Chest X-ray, PA view. Patient: 48 years old, sex F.
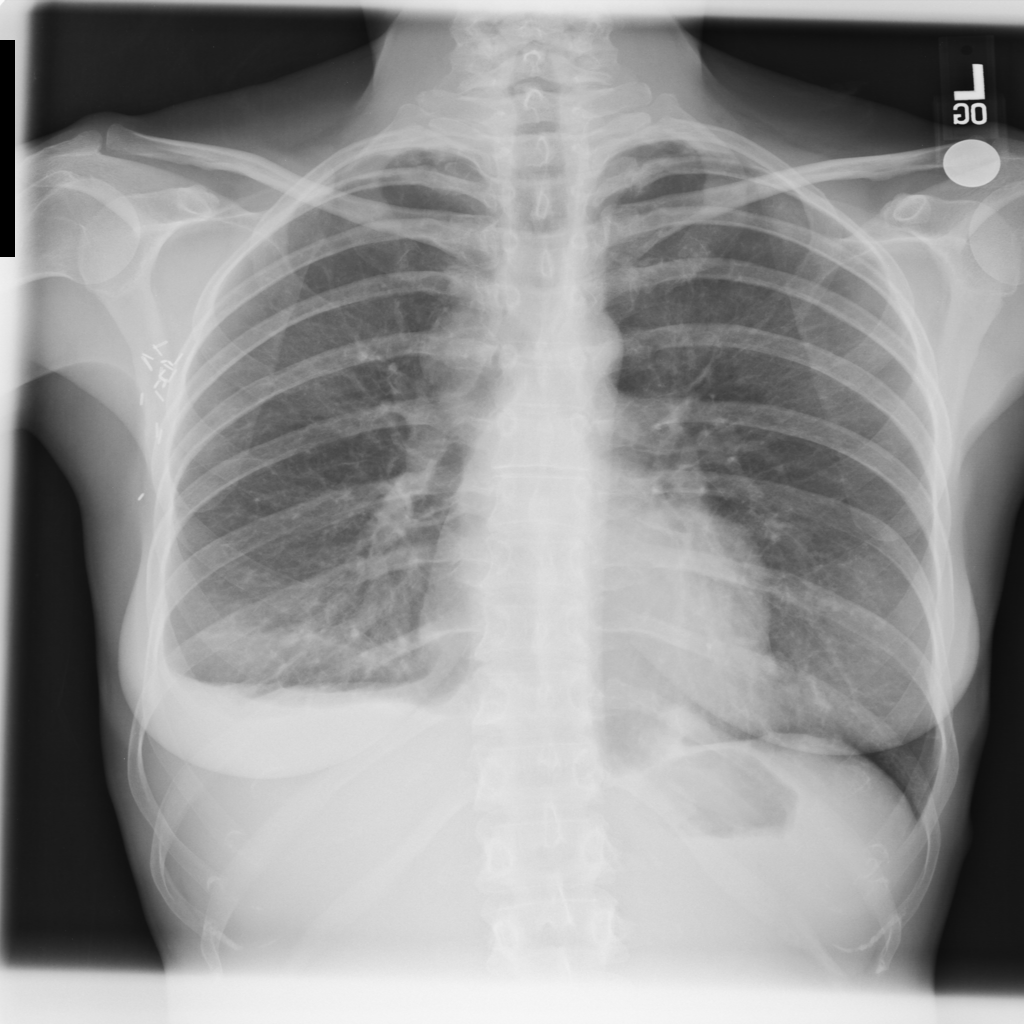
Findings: Atelectasis, Effusion, Infiltration, Mass